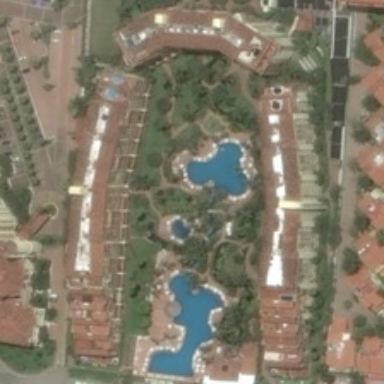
Many buildings are around some green trees and several ponds .